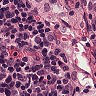
Metastatic tissue present: no